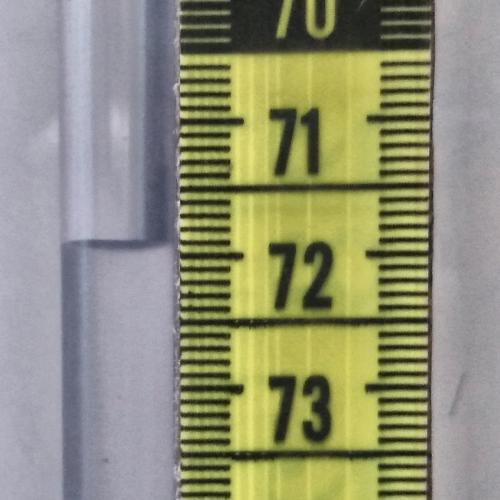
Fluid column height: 71.9 cm